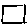
Label: square